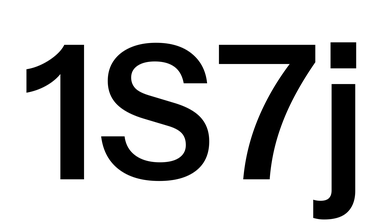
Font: InstrumentSans_SemiBold